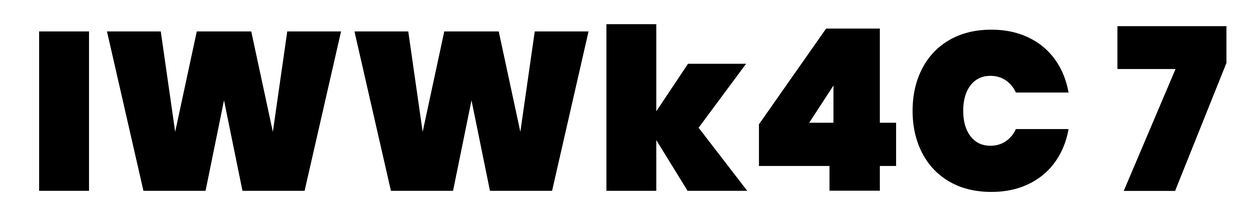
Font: Poppins-Black